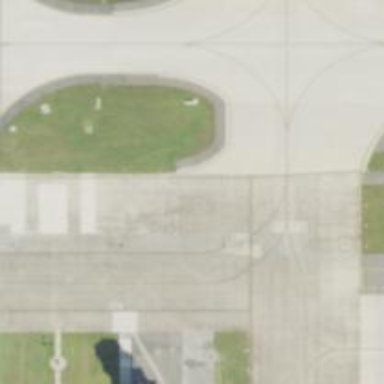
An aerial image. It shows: Image of taxiway at airport.